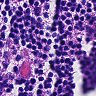
Metastatic tissue present: no